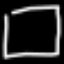
Label: square